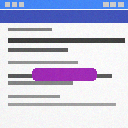
Screen state: on